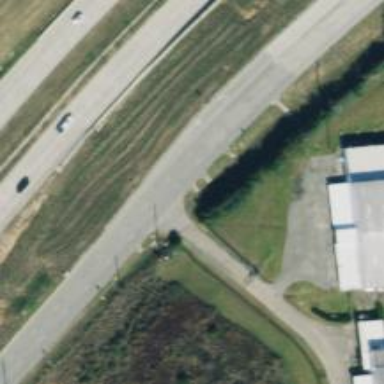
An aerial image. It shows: Secondary road with frontage road.